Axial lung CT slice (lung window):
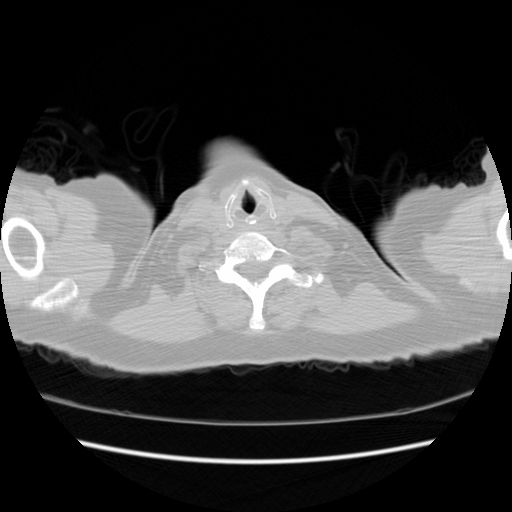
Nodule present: no